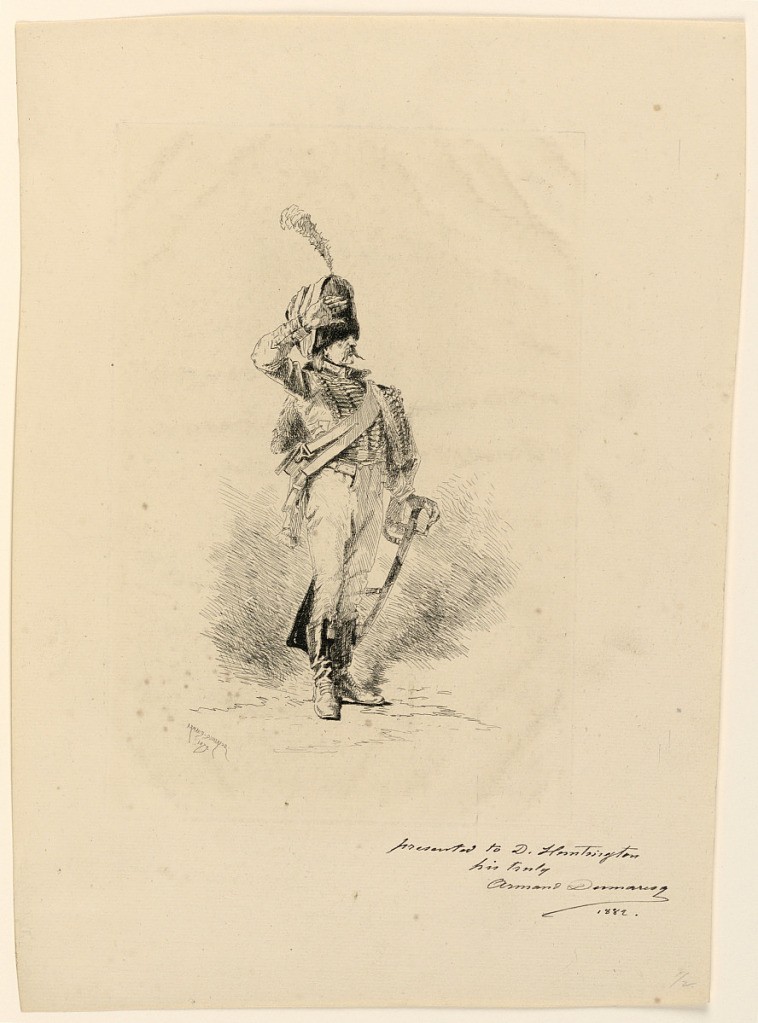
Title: The Military Salute
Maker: Charles Edouard Armand-Dumaresq, 1826–1895
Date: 1879
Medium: Etching in black ink on paper
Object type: Print
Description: Vertical rectangle. Full-length figure of an officer, turned toward the right. He salutes with his right hand; his left rests on his sword.